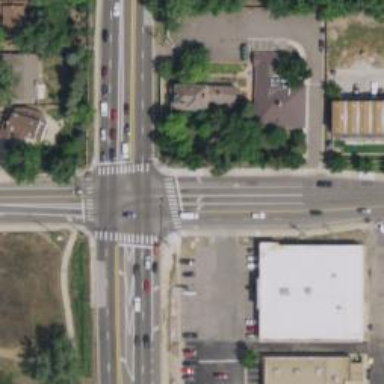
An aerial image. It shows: Marked crossing with zebra markings.